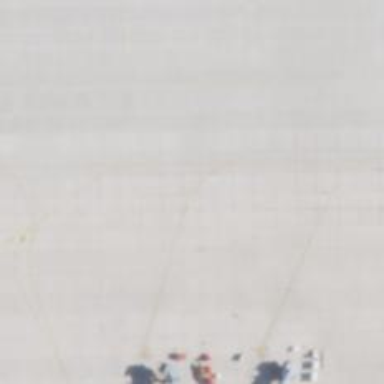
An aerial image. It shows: View of taxiway at the airport.